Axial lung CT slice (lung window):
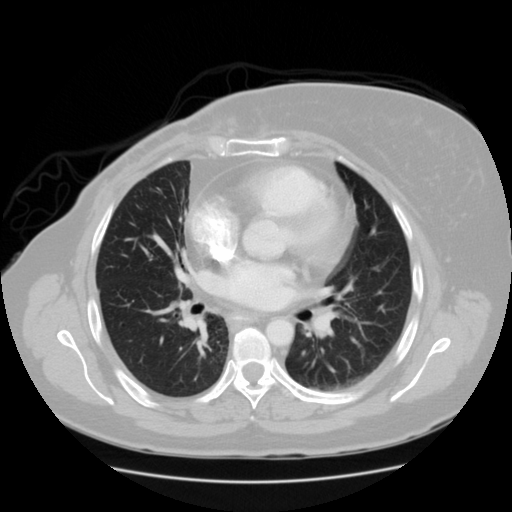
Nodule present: no